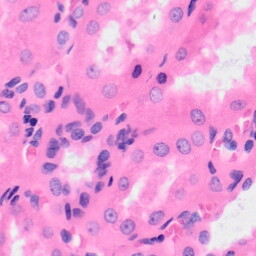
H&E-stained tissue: Kidney